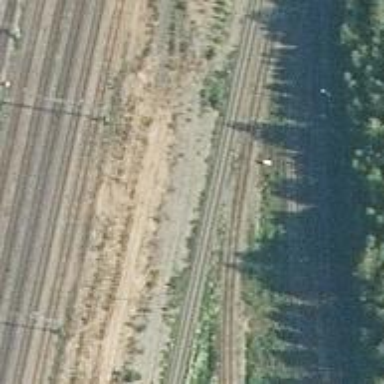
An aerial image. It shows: Abandoned railway yard is depicted.